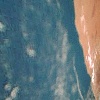
Label: water